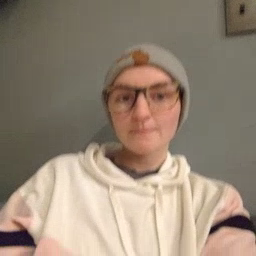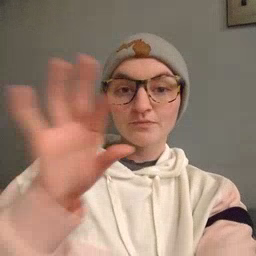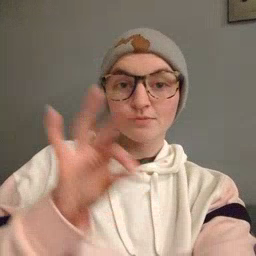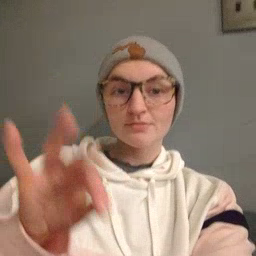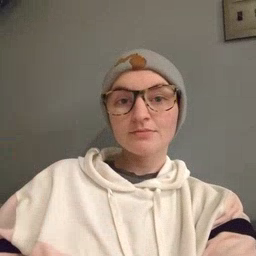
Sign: frenchfries